Question: I have an Eclipse RCP application with a sort of three column layout:

The editor area is at the extreme right. Now, when you get an 'IPageLayout' to work with, the editor area is already added in. That's fine: we add area B to the left of the editor, and area A to the left of B, and the layout is exactly what we need.
The issue is that when you move the sash between A and B, views A and B change without resizing the editor area (good;) but when you move the other sash between B and the editor area, all three views are resized; the layout manager acts to maintain the ratio of the widths of A and B, and that's what we want. We want the user to be able to move each sash independently, and have it influence only the two views it touches.
It seems like the root cause of this is that the editor is in place when you get your 'IPageView', and therefore you have to position the 'IFolderLayout's relative to it. If you could position the editor relative to B, instead, then resize would do the right thing.
So my questions:
1. Is there any way to tell the IPageView to position the editor relative to a view, instead of the other way around?
2. Barring that, is there any other way to influence the layout algorithm, like writing some kind of layout manager?
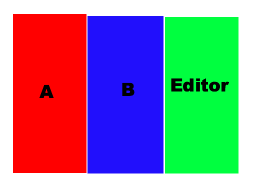
Answer: I know of no way to alter the layout tree of 'IPageLayout' in Eclipse 3.x. In Eclipse 4.2, however, the Application Model can be changed dynamically at runtime.
So, if you would consider migrating your application to Eclipse 4, this solution could be an option. To keep the original application and UI code as untouched as possible, this solution will
- - -
I started with the regular RCP Mail template of Eclipse 3 and altered the perspective to recreate the problem. This is the 'Perspective' class I used in my test application:
'''
import org.eclipse.ui.IPageLayout;
import org.eclipse.ui.IPerspectiveFactory;
public class Perspective implements IPerspectiveFactory {
public static final String ID = "wag.perspective";
public void createInitialLayout(IPageLayout layout) {
String editorArea = layout.getEditorArea();
layout.setEditorAreaVisible(true);
layout.addStandaloneView(AView.ID, false, IPageLayout.LEFT,
0.25f, editorArea);
layout.addStandaloneView(BView.ID, false, IPageLayout.LEFT,
0.25f, editorArea);
layout.getViewLayout(AView.ID).setCloseable(false);
layout.getViewLayout(BView.ID).setCloseable(false);
}
}
'''
It basically creates the scenario you described: a three column layout where one sash effects all three parts and the other one only two.
I then proceeded to migrate the application and alter the Application Model.
There are online tutorials available for this process. I found <URL> to be very helpful.
I recommend including the 'org.eclipse.e4.tools.emf.liveeditor' and its required plug-ins in your product dependencies. With the live editor, you can take a look at the Application Model that is created by the compatibility layer.
Once the application starts, thet sashes will still behave the same way. Open the live editor on your application window and take a look at your model.

You can see that the 'PartSashContainer' including the placeholder for the 'AView' contains another 'PartSashContainer'. Moving the sash between 'AView' and that container will update the rest of the layout tree, while moving the sash between 'BView' and the editor does not effect other parts of the layout.
You could now drag the placeholder for the 'AView' to the container where the 'BView' and the editor are located. This would instantly create the effect you desire: The sashes will only affect their direct neighbours. But these changes will only be saved in one's own runtime workspace. Something else is needed to alter the layout structure automatically.
Since I didn't want to touch the original code if possible, I created another plugin to make a contribution to the Application Model.
Create a Plug-In Project without an 'Activator' without using a template.
Add an 'Addon' class: select New->Other->Eclipse 4->Classes->New Addon Class
Add a 'Model Fragment': select New->Other-Eclipse 4->Model->New Model Fragment. Open the created 'fragment.e4xmi' file and add a 'Model Fragment'. For the Element Id, put 'org.eclipse.e4.legacy.ide.application' (this is the standard id of legacy applications) and for the Featurename 'addons'. Add an 'Addon' to the 'Model Fragment'. Enter an ID and set the 'Class URI' to your addon class.
Now add your 'fragment.e4xmi' to your 'org.eclipse.e4.workbench.model' extension point:
'''
<extension
id="id1"
point="org.eclipse.e4.workbench.model">
<fragment
uri="fragment.e4xmi">
</fragment>
</extension>
'''
Add your contribution plugin to the dependencies of your application product. When you start your application and look at the model with the live editor, you should see your 'Addon' listed in the model.
Now we can implement the 'Addon'. This is the code of my 'Addon' class:
'''
package wag.contribution.addons;
import java.util.ArrayList;
import java.util.Arrays;
import java.util.List;
import javax.annotation.PostConstruct;
import javax.annotation.PreDestroy;
import javax.inject.Inject;
import org.eclipse.e4.core.services.events.IEventBroker;
import org.eclipse.e4.ui.model.application.MApplication;
import org.eclipse.e4.ui.model.application.ui.MElementContainer;
import org.eclipse.e4.ui.model.application.ui.MUIElement;
import org.eclipse.e4.ui.model.application.ui.advanced.MPlaceholder;
import org.eclipse.e4.ui.workbench.modeling.EModelService;
import org.osgi.service.event.Event;
import org.osgi.service.event.EventHandler;
public class LayoutSorter {
@Inject private IEventBroker broker;
private EventHandler handler;
// The part IDs we are interested in, sorted in the sequence they should be
// shown
private static List<String> PART_IDS = Arrays.asList(new String[] {
"wag.aView", "wag.bView", "org.eclipse.ui.editorss" });
// Listen to the e4 core service's event broker to find the magical time
// when the application is created and try to sort the layout.
@PostConstruct
void hookListeners(final MApplication application,
final EModelService service) {
if (handler == null) {
handler = new EventHandler() {
// Try to sort the layout. Unsubscribe from event broker if
// successful.
@Override
public void handleEvent(Event event) {
try {
sort(application, service);
// sort did finish: stop listening to the broker.
broker.unsubscribe(handler);
} catch (Exception e) {
// Something went wrong, the application model was not ready yet.
// Keep on listening.
}
}
};
// Subscribe "ServiceEvent.MODIFIED" to grab the application.STARTED
// event. Does anybody know how to do this in a better way?
broker.subscribe("org/osgi/framework/ServiceEvent/MODIFIED",
handler);
}
}
private void sort(MApplication application, EModelService service) {
// find all placeholders
List<MPlaceholder> placeholders = service.findElements(application,
null, MPlaceholder.class, null);
// only keep the ones we are interested in
for (int i = placeholders.size() - 1; i > -1; i--) {
if (!PART_IDS.contains(placeholders.get(i).getElementId())) {
placeholders.remove(i);
}
}
// find the parents of the placeholders
List<MElementContainer<MUIElement>> parents = new ArrayList<>(
placeholders.size());
for (MPlaceholder placeholder : placeholders) {
parents.add(placeholder.getParent());
}
// find the parent that is "deepest down" in the tree
MElementContainer<MUIElement> targetParent = null;
for (MElementContainer<MUIElement> parent : parents) {
for (MUIElement child : parent.getChildren()) {
if (parents.contains(child)) {
continue;
}
targetParent = parent;
}
}
// move all parts to the target parent
if (targetParent != null) {
for (int i = 0; i < placeholders.size(); i++) {
if (targetParent != placeholders.get(i).getParent()) {
service.move(placeholders.get(i), targetParent, i);
}
}
}
}
@PreDestroy
void unhookListeners() {
if (handler != null) {
// in case it wasn't unhooked earlier
broker.unsubscribe(handler);
}
}
}
'''
(Please note that the code above is a bit of a hack because it is only really suited for this specific problem.)
After a restart, the application should now behave in the desired way. Take a look at the Application Model to see your changes.
One thing to be aware of is that local changes are saved in the runtime workspace in the file '.metadata\.plugins\org.eclipse.e4.workbench\workbench.xmi' if saving is switched on, so for recreating the unaltered model for testing this file has to be deleted.